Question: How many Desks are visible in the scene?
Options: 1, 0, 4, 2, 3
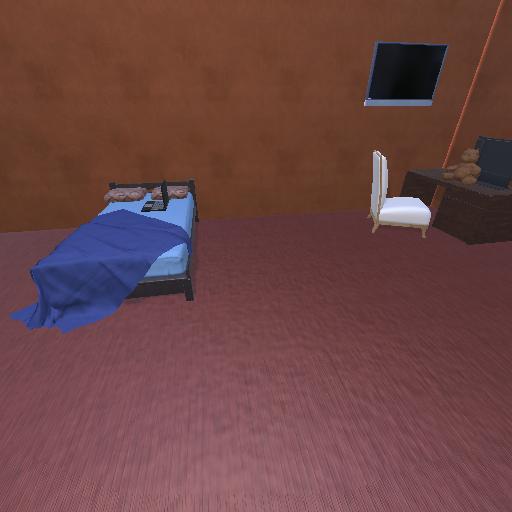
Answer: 1